Question: I am having trouble determining the best approach to laying out a section of text/textboxes in the following format (image below) without using a table. This content would be located inside a div set to float:right; and would probably have various font sizes and colors.
Any suggestions would be greatly appreciated.
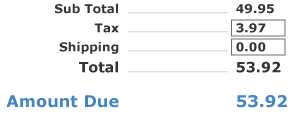
Answer: I ended up just using a table instead of trying to get fancy with divs and floats.